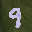
Label: 9